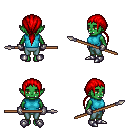
a pixel art fantasy rpg character, female body template, orc, green skin, teal sleeveless shirt, teal pants, red ponytail hairstyle, metal gloves, metal boots, spear, four views (front, back, left, right), 2x2 character sprite sheet, small pixel art, hard edges, no anti-aliasing